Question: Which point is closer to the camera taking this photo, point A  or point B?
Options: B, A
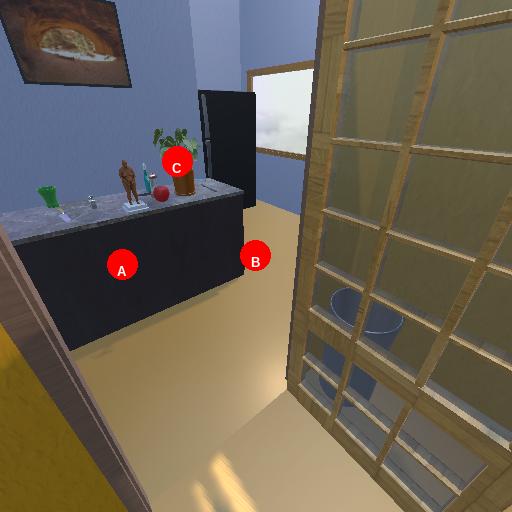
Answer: B